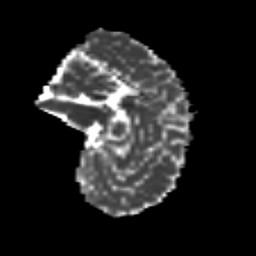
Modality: MD
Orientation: sagittal
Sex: male
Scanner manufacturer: siemens
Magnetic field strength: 3 T
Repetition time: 5 s
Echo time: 0.071 s